Question: I'm developing an address book for my classmates but I'm having a problem with a 'JTable'. Here you can see a preview of the program, I'm using NetBeans <URL>]. If you click 'Add to the Address Book', the program adds a new row in that table and fills its cells with the data located in text fields below. I'm using the following code but the row count doesn't increase.

'''
private void jButton3ActionPerformed(java.awt.event.ActionEvent evt) {
int h;
DefaultTableModel model = new DefaultTableModel();
h=jTable1.getRowCount()+1;
model.setRowCount(h);
jTable1.setValueAt(jTextField2.getText(), h, 1);
jTable1.setValueAt(jTextField3.getText(), h, 2);
//I'll use more setValueAt() because I must fill all the cells
}
'''
Could you give me some advice as to how to fix this problem?
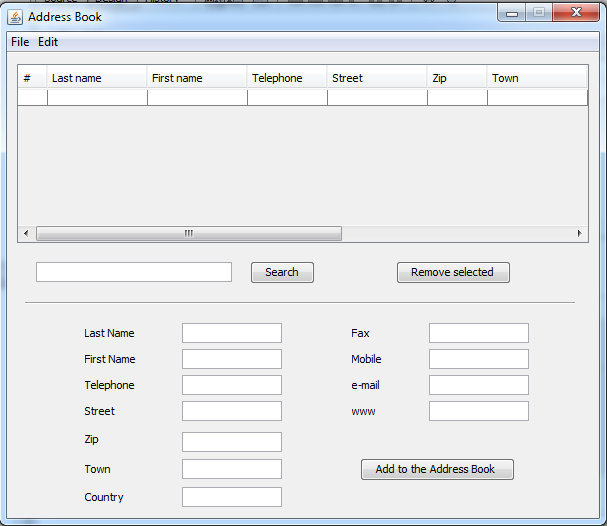
Answer: You created a new model. You should take the model that is assigned to the table.
'''
DefaultTableModel model = new DefaultTableModel();
'''
should be:
'''
DefaultTableModel model = jTable1.getModel();
'''